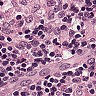
Metastatic tissue present: no